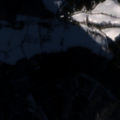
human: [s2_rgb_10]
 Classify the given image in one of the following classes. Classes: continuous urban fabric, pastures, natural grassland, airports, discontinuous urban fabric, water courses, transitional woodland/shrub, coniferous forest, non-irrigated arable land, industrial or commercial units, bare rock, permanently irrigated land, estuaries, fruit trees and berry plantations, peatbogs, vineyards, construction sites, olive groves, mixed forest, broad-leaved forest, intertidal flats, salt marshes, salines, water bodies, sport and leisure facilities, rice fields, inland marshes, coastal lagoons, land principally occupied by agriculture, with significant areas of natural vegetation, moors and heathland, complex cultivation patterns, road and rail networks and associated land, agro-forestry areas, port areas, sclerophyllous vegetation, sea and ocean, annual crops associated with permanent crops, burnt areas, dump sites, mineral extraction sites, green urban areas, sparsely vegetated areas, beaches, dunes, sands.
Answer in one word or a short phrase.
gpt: complex cultivation patterns, coniferous forest, mixed forest